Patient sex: M
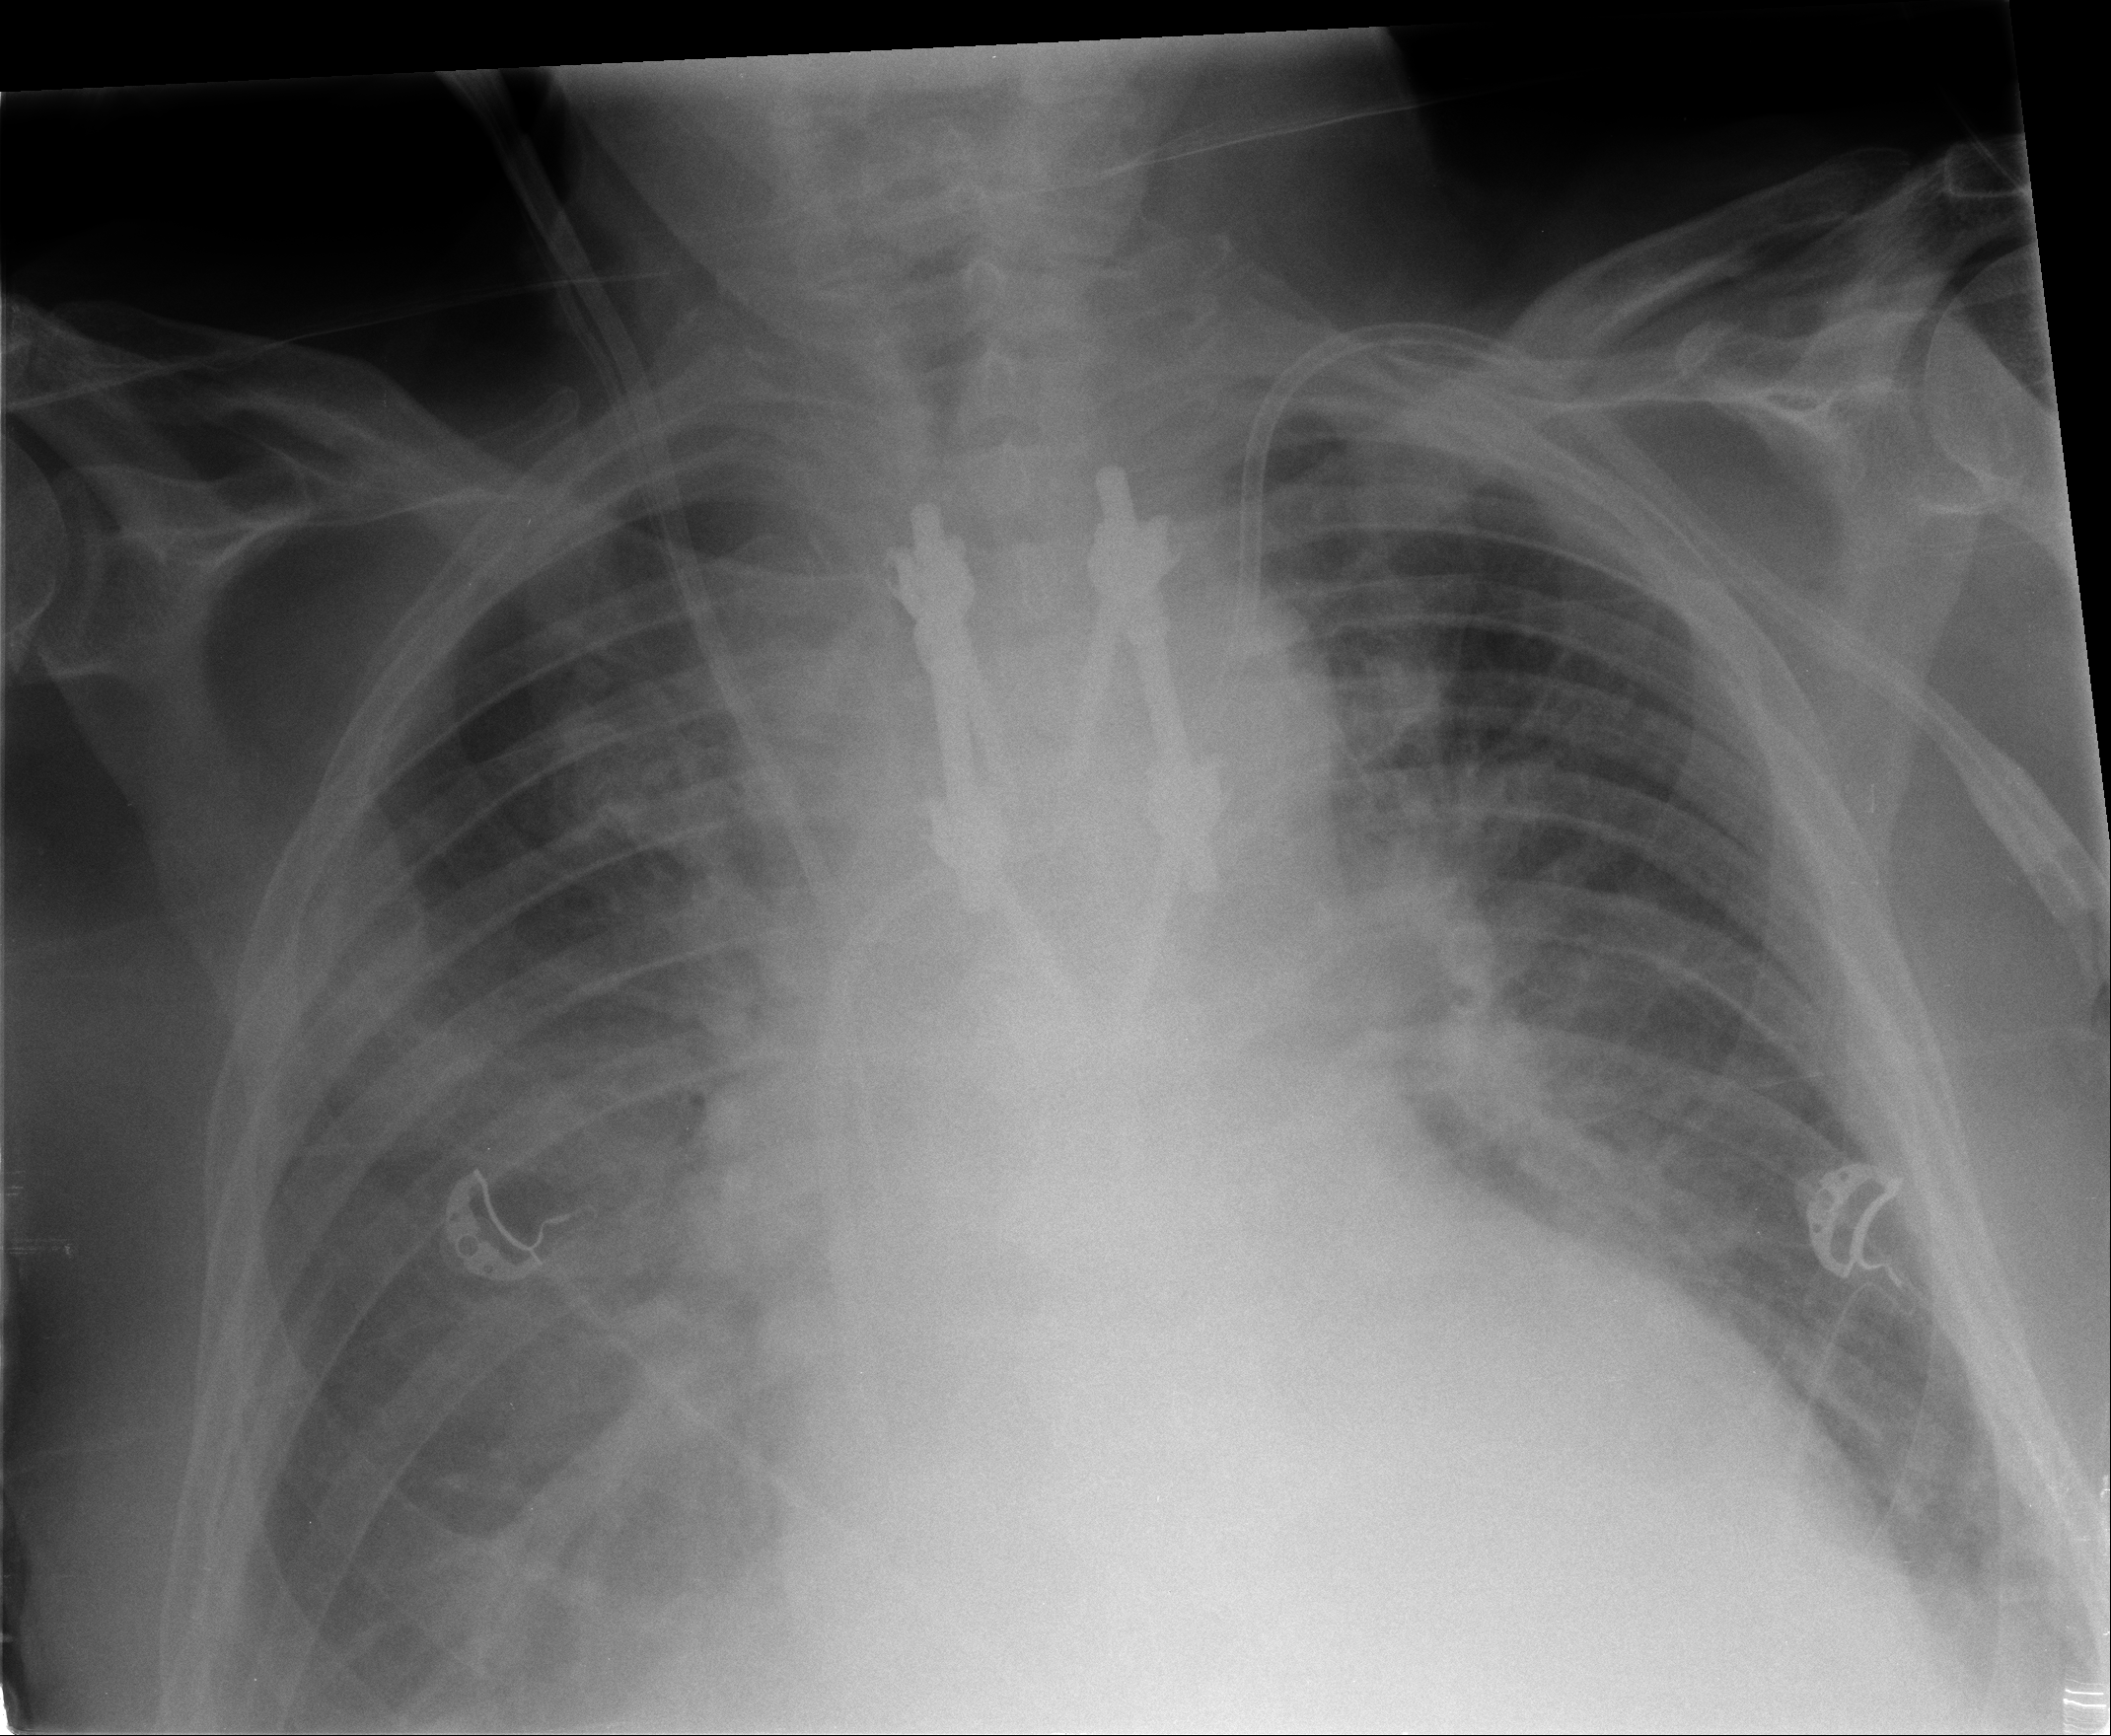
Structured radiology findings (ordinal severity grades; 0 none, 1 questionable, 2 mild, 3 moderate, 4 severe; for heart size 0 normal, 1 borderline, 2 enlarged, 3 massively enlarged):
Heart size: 2
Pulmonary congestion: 2
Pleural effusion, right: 3
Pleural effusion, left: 2
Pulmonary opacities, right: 2
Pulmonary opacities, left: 2
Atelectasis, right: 2
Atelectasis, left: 2